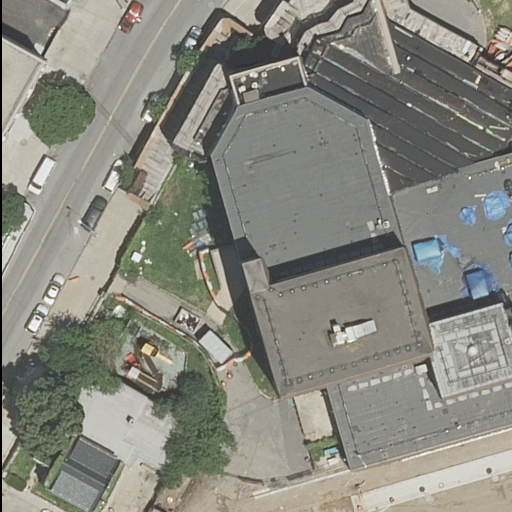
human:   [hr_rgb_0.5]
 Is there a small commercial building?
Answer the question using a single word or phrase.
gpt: no

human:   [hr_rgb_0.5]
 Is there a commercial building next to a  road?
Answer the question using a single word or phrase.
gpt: no

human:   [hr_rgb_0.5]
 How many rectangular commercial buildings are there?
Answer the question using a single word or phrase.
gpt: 0

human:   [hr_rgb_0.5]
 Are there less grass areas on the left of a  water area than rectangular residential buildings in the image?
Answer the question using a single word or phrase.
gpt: yes

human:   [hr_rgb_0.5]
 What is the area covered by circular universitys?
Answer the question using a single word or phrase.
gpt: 0m2

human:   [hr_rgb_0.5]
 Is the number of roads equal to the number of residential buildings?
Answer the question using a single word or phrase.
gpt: no

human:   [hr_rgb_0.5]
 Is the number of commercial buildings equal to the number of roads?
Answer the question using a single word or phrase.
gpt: no

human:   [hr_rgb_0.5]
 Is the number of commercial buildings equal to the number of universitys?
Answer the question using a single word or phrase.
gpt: no

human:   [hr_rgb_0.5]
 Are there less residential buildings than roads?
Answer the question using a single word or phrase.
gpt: yes

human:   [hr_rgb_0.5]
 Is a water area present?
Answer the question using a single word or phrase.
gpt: no

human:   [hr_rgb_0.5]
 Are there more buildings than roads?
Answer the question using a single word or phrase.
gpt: no

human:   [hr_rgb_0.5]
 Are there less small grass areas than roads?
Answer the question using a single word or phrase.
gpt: yes

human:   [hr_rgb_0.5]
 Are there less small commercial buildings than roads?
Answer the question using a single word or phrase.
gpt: yes

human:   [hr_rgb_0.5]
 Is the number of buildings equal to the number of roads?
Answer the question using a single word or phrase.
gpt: yes

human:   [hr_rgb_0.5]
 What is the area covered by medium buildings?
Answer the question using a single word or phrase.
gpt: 332m2

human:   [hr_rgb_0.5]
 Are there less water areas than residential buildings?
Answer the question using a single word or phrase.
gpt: yes

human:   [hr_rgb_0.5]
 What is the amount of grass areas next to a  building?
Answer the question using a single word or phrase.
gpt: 2

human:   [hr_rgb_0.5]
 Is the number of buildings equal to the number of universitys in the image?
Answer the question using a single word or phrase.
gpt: no

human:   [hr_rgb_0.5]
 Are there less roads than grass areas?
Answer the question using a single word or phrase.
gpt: no

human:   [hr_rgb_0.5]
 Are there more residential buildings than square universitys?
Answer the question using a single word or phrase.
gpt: yes

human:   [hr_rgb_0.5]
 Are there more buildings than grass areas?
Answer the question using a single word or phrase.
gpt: yes

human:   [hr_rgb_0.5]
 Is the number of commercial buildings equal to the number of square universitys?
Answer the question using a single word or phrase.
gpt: yes

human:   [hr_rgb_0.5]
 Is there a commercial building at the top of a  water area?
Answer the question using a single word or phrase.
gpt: no

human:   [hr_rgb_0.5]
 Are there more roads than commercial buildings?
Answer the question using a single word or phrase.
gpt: yes

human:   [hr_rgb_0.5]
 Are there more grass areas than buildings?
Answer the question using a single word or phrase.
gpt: no

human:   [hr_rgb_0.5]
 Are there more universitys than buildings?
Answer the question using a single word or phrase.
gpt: no

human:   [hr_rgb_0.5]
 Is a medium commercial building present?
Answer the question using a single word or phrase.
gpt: no

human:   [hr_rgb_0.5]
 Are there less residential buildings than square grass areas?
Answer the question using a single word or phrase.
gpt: no

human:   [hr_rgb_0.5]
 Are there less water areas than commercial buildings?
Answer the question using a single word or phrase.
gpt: no

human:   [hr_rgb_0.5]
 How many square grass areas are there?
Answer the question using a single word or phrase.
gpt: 0

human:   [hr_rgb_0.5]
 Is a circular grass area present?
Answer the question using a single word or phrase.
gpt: no

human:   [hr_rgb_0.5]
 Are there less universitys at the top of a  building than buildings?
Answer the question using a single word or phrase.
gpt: yes

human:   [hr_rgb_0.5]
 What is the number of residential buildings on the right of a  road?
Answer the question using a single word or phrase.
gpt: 3

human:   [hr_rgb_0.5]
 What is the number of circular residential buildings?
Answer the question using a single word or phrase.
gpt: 0

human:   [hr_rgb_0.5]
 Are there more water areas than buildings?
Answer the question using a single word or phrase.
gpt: no

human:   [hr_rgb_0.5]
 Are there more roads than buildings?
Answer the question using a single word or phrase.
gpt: no